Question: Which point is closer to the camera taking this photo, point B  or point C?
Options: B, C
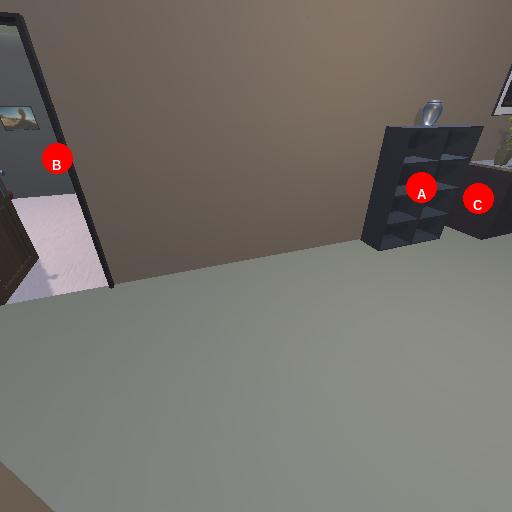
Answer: B